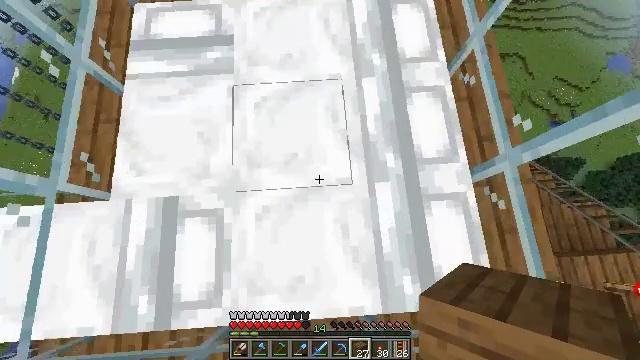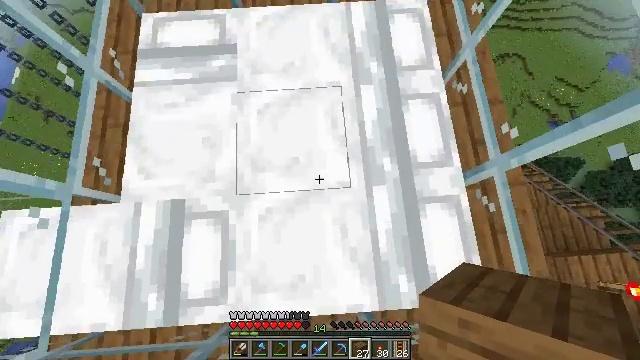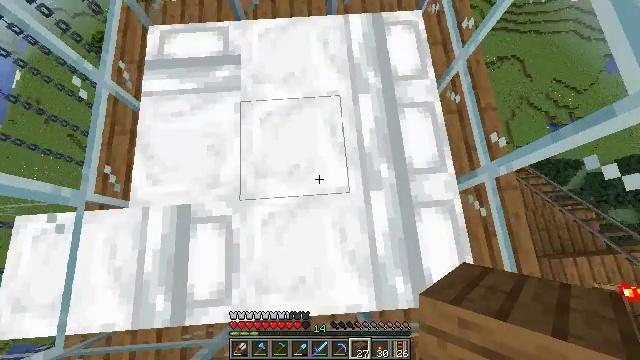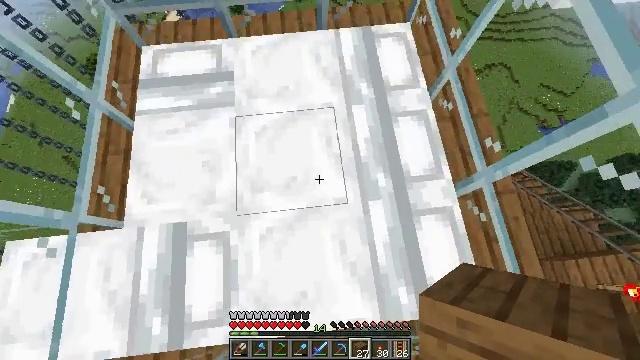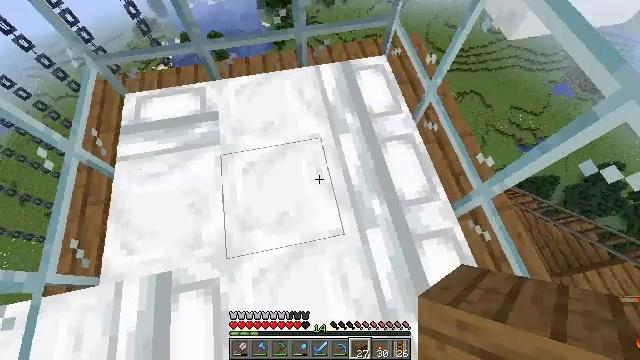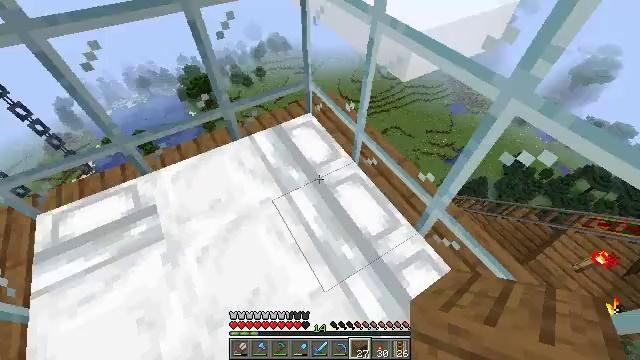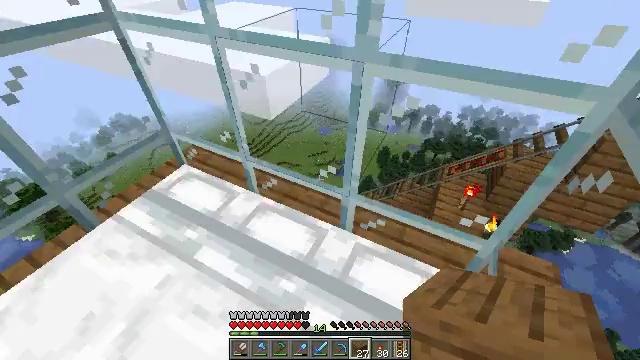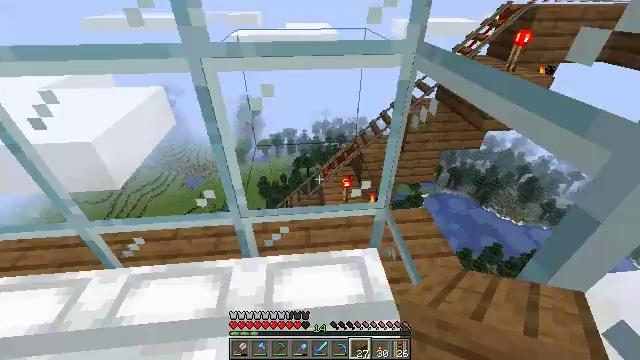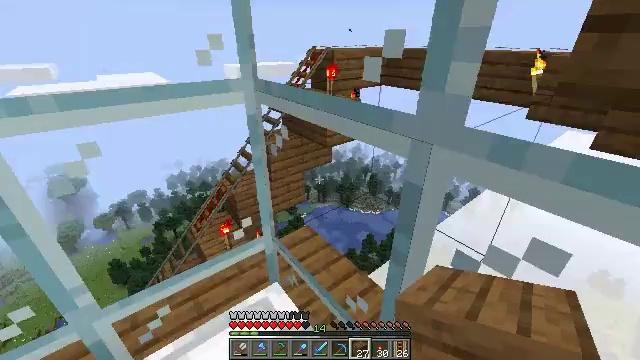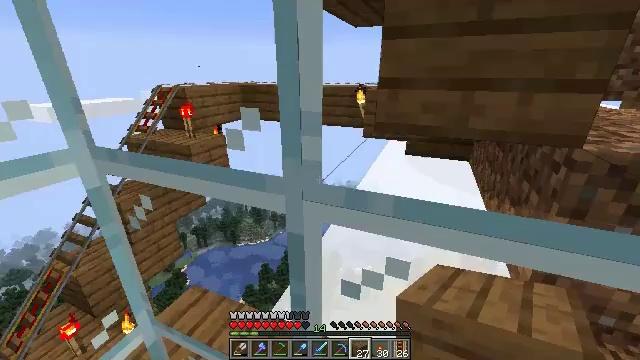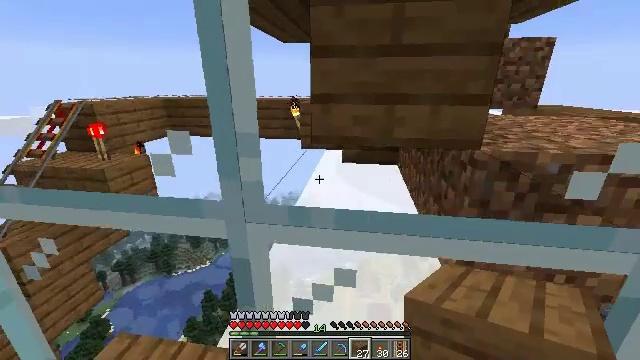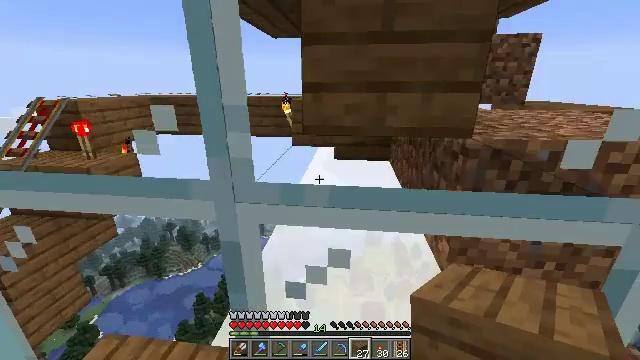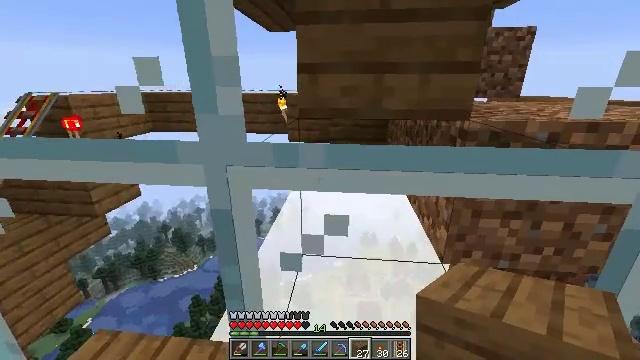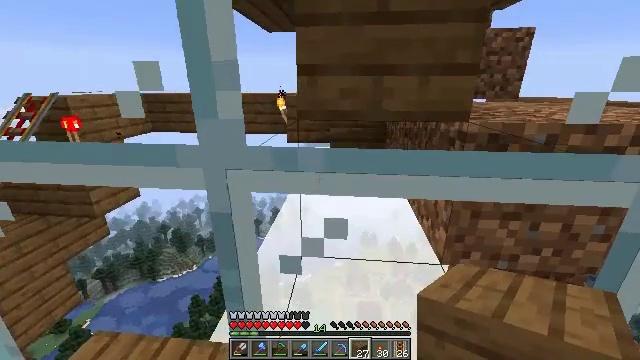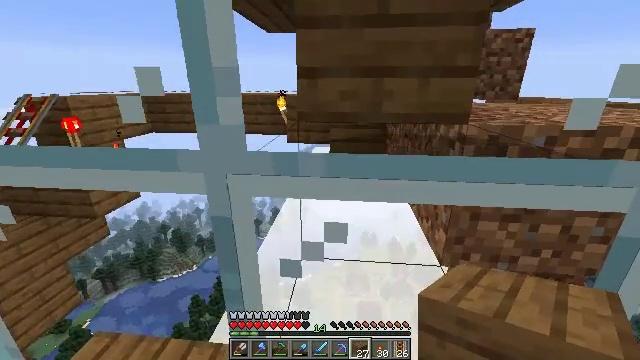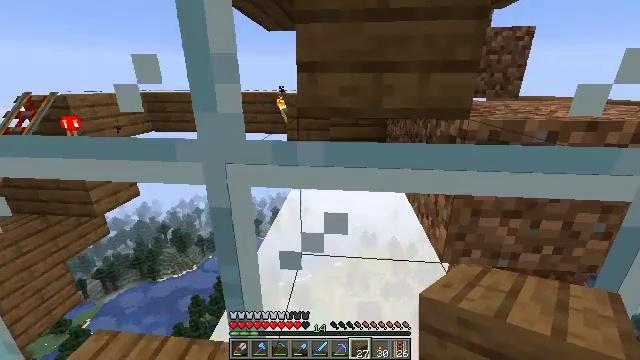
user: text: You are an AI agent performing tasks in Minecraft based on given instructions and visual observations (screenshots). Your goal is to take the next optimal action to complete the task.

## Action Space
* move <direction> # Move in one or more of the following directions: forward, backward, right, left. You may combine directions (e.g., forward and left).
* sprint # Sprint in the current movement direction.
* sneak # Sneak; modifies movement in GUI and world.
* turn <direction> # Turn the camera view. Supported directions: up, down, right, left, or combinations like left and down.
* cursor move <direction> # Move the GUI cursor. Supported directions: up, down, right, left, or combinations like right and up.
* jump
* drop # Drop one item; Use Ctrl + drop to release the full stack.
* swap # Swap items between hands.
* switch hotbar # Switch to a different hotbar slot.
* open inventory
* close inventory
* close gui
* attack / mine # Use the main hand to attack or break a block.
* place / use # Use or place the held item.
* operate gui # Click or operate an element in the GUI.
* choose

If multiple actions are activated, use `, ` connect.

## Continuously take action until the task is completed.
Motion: motion action
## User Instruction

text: Mine the glass to clear the view.
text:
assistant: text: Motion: no_op
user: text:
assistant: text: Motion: no_op
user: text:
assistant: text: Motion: turn right and up
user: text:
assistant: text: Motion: turn right and up
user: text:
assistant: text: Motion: turn right and up
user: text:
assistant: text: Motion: turn right and up
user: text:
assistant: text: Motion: turn right and up
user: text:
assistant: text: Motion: turn right and up
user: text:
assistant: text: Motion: turn right and up
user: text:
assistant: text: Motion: turn right and up
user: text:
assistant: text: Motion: turn right
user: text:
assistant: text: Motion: no_op
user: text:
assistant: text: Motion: no_op
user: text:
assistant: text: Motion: no_op
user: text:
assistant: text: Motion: no_op
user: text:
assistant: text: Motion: no_op
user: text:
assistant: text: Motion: turn right and up
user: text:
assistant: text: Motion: turn right and up
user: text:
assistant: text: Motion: turn right and up
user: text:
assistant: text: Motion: turn right and up
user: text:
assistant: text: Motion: turn right and up
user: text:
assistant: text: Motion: turn up
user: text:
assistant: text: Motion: turn left and up
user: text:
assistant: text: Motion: turn left and up
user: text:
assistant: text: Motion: no_op
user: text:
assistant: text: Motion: no_op
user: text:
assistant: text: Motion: no_op
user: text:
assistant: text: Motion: no_op
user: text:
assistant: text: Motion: no_op
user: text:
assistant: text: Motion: no_op